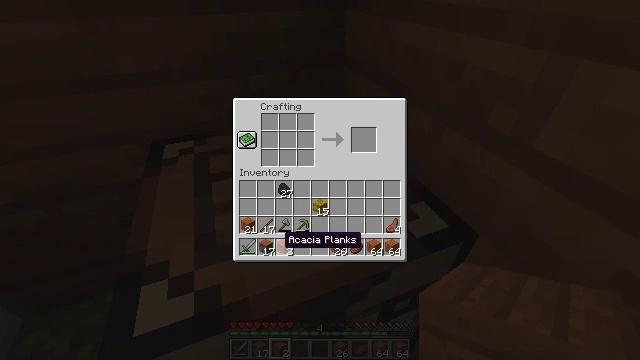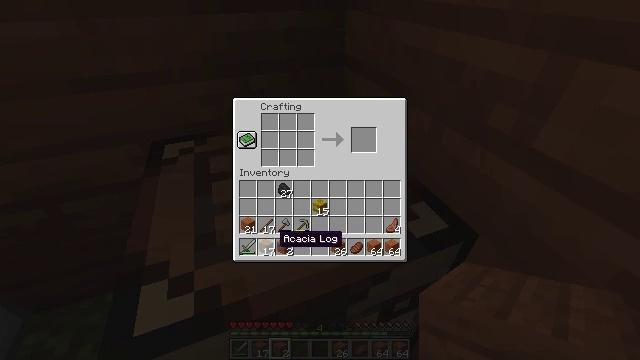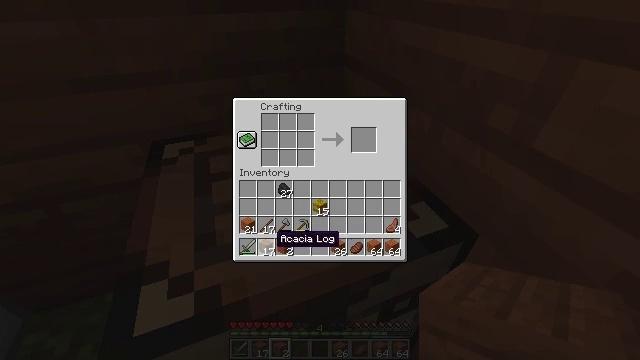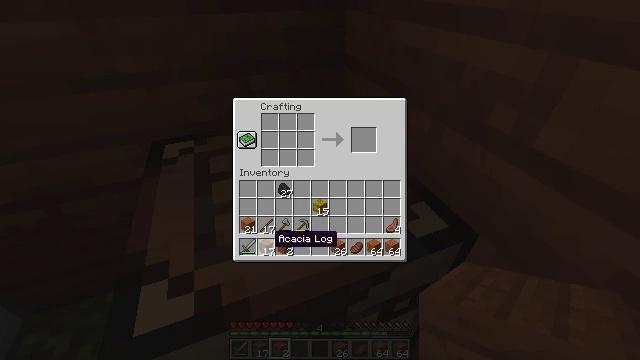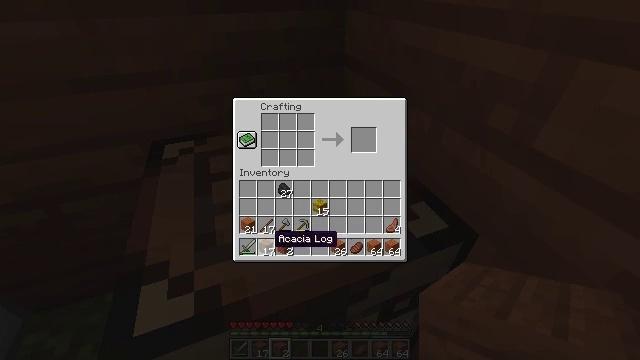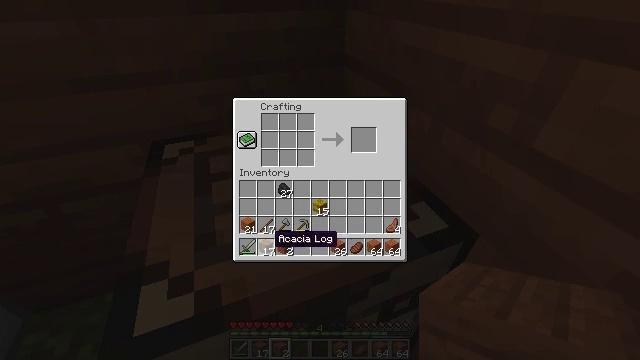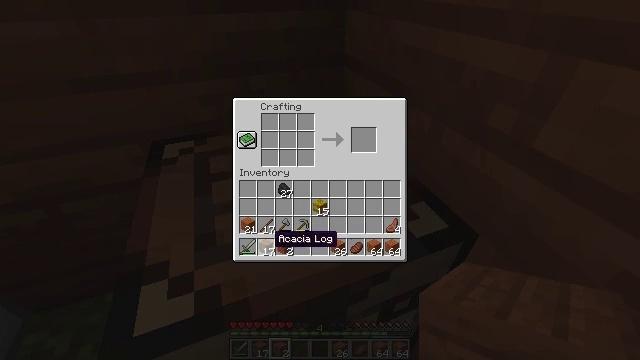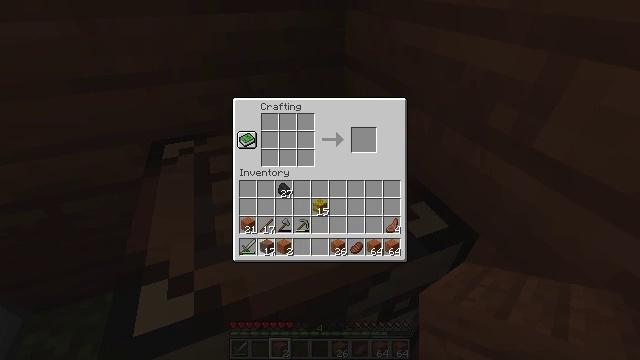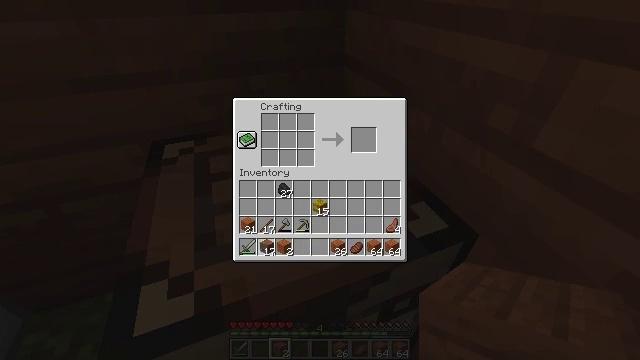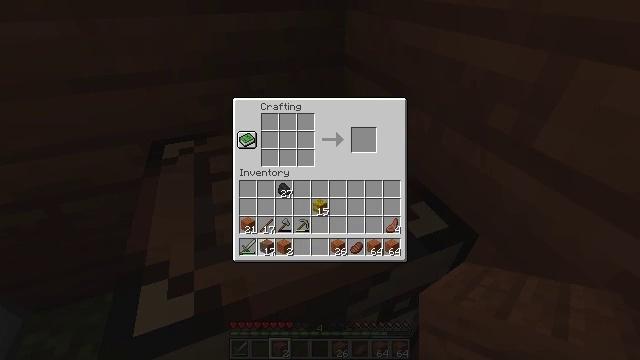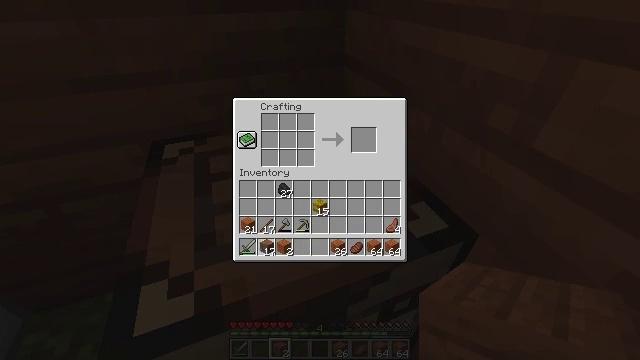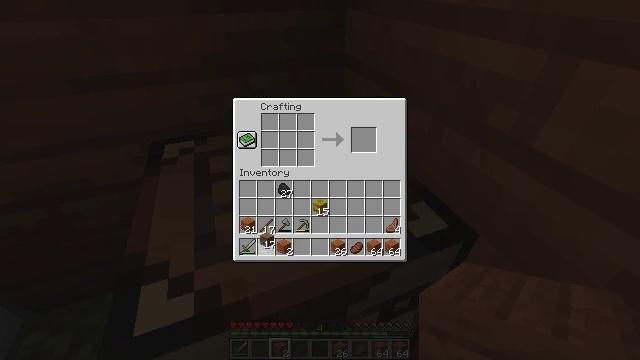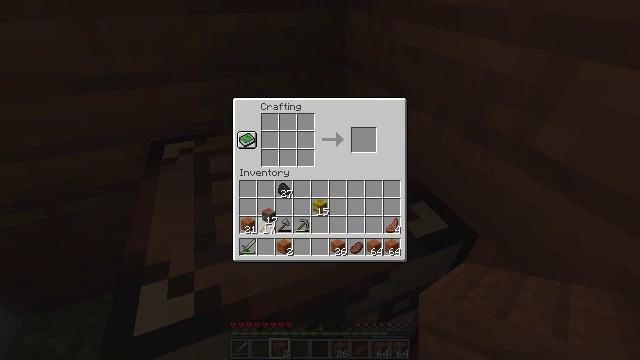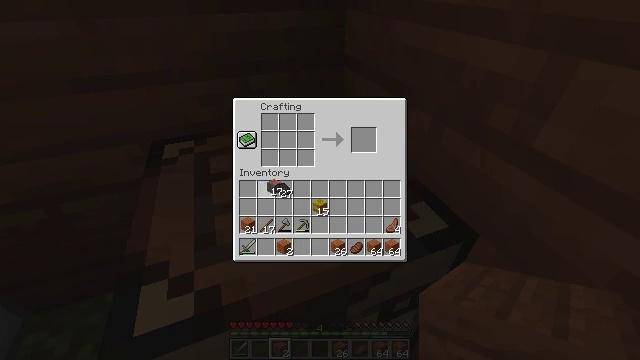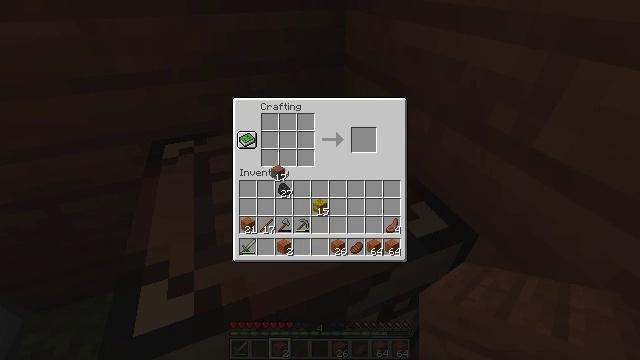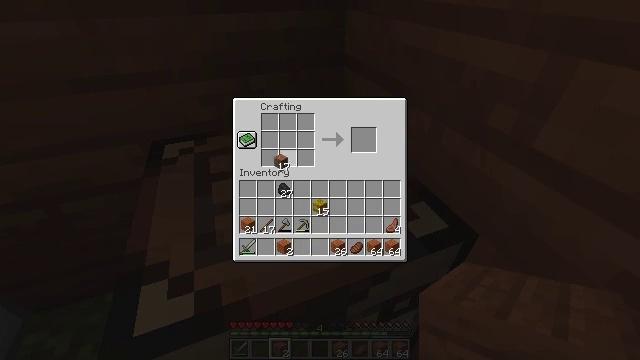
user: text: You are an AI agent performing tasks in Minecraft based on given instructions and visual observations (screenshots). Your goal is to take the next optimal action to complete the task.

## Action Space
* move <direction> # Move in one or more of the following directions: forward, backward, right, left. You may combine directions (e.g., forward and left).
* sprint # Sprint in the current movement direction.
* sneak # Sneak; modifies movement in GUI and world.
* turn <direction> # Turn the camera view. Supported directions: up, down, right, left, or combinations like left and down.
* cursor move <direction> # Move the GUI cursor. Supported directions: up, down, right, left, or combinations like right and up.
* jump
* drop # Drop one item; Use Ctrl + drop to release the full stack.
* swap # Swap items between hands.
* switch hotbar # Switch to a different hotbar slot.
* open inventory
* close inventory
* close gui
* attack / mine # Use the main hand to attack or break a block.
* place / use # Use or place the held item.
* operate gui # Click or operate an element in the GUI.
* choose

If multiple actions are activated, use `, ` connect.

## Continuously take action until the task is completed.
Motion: motion action
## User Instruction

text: Use acacia planks to make an acacia door in the crafting table.
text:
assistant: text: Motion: no_op
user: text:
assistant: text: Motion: no_op
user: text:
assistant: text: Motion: no_op
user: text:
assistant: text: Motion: no_op
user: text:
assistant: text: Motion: no_op
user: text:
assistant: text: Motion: no_op
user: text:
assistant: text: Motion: operate gui
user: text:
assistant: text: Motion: operate gui
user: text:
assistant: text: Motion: operate gui
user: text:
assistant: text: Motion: no_op
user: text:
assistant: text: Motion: cursor move up
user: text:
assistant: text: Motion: cursor move up
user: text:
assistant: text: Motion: cursor move up
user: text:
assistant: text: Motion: cursor move up
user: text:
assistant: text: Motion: cursor move up
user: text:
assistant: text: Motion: no_op
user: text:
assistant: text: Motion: no_op
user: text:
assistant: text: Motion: no_op
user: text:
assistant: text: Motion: cursor move right
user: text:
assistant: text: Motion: cursor move right and up
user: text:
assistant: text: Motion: no_op
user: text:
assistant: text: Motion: cursor move up
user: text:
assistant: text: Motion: no_op
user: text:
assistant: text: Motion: no_op
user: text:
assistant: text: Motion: no_op
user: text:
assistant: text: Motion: no_op
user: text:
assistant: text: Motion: no_op
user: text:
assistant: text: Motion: no_op
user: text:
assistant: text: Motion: no_op
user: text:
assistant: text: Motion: no_op